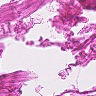
Metastatic tissue present: no